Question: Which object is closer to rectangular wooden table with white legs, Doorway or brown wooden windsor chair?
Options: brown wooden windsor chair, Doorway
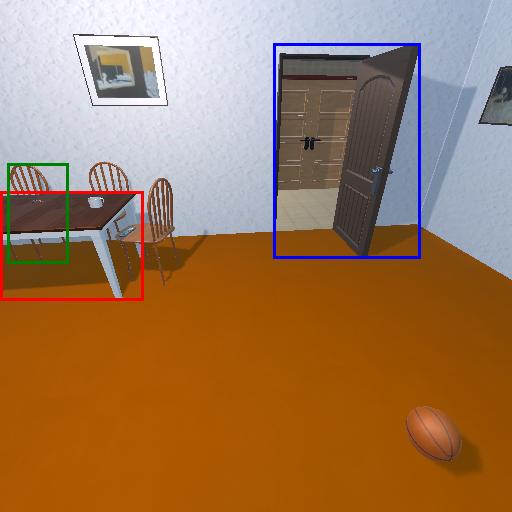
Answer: brown wooden windsor chair